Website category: university
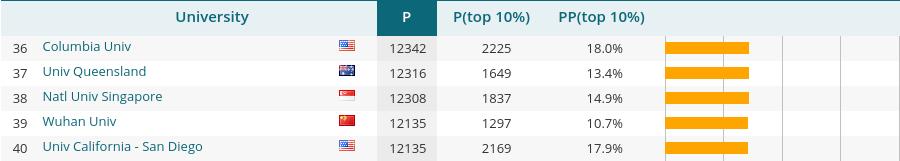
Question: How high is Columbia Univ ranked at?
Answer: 36

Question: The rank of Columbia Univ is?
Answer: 36

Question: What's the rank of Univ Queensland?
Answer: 37

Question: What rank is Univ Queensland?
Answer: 37

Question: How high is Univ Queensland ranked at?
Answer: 37

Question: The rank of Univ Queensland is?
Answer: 37

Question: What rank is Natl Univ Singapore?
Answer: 38

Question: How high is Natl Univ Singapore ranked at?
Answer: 38

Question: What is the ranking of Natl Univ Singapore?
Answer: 38

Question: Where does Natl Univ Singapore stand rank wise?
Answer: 38

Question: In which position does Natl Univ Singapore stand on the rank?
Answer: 38

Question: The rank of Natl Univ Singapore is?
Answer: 38

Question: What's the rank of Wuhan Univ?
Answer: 39

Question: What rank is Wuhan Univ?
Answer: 39

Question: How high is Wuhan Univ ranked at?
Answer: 39

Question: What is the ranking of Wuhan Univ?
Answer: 39

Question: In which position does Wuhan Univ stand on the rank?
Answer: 39

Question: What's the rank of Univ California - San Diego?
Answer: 40

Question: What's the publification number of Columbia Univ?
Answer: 12342

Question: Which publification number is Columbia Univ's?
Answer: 12342

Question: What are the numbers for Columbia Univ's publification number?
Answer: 12342

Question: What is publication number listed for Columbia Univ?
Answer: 12342

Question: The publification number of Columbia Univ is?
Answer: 12342

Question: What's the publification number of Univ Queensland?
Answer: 12316

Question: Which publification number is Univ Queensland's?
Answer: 12316

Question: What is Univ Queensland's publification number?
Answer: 12316

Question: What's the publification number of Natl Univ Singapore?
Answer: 12308

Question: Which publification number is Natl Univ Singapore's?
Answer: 12308

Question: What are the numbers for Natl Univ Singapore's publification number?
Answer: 12308

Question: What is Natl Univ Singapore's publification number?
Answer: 12308

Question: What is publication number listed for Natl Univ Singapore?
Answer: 12308

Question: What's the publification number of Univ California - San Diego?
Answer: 12135

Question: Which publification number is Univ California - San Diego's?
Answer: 12135

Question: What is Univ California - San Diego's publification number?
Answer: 12135

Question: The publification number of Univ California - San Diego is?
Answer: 12135

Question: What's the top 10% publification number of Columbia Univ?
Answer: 2225

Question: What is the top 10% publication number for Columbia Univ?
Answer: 2225

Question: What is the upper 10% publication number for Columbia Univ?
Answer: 2225

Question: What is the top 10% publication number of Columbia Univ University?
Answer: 2225

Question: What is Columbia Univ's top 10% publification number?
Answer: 2225

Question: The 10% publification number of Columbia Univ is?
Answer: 2225

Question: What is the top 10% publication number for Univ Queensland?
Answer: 1649

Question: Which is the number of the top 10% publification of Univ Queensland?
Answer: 1649

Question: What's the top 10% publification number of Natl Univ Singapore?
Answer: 1837

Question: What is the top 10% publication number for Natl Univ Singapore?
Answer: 1837

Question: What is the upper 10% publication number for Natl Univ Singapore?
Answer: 1837

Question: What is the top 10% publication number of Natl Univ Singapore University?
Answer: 1837

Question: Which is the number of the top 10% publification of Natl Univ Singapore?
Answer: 1837

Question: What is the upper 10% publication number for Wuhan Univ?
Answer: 1297

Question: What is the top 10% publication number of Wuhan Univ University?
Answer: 1297

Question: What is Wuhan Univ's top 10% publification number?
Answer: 1297

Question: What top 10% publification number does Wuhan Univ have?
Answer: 1297

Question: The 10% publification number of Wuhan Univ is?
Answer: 1297

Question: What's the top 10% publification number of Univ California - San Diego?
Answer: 2169

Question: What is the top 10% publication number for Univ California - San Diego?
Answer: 2169

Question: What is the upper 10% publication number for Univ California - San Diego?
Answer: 2169

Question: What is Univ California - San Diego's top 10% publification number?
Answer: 2169

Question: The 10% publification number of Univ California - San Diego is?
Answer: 2169

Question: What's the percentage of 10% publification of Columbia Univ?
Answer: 18.0%

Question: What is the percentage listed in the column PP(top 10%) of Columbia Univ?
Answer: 18.0%

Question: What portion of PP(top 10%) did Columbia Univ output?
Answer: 18.0%

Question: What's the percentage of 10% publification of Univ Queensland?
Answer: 13.4%

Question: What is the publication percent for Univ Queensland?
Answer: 13.4%

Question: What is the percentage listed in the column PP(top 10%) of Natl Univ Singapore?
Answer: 14.9%